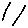
Label: line